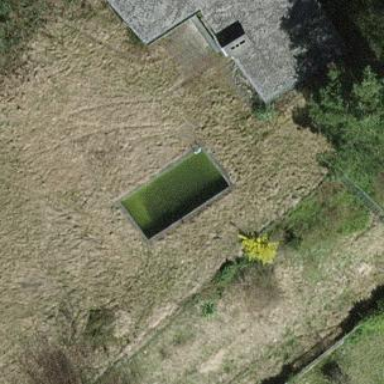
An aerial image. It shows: Swimming pool located in leisure land.